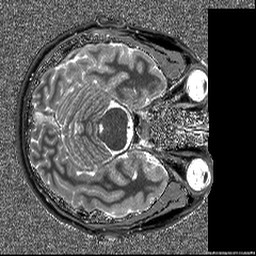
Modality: T1map
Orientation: axial
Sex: male